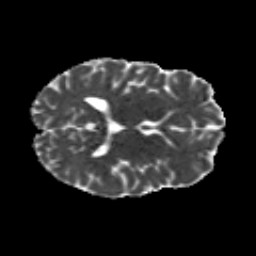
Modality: MD
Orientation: axial
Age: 29
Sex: male
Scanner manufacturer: siemens
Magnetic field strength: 3 T
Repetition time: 8.8 s
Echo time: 0.085 s